Question:
In the image here, each block with a number in it represents a laser. These blocks are laid out on a canvas inside a DockPanel. Also inside the DockPanel docked to the top is the red TextBlock that you can see is hiding behind the laser map canvas. Why is this happening? The TextBlock is docked to the top of the DockPanel and canvas has no dock setting, therefore it should fill the rest of space. Also of note: I had to put the DockPanel inside a ViewBox in order for the whole center screen space to scale properly on window resizes. Then I had to put that ViewBox inside a ScrollViewer to allow scroll bars to appear when needed.
Here is the XAML Code for the center screen (Note: Child of the Window is a DockPanel. Menu is docked to the top, left-hand button panel is docked to the left, right-hand button panel is docked to the right, the status bar is docked to the bottom and everything you see in the center screen is defined by the following XAML code)
'''
<ScrollViewer
Name="centerScreenScrollViewer"
VerticalScrollBarVisibility="Auto"
HorizontalScrollBarVisibility="{Binding IsScrollbarsVisible, Converter={StaticResource BoolToScrollbarVisConverter}, FallbackValue=Hidden}">
<Viewbox>
<DockPanel
LastChildFill="True">
<TextBlock
DockPanel.Dock="Top"
Name="tbkFullVisual"
Style="{StaticResource tbkStyleBlue}"
Foreground="Red"
IsEnabled="{Binding FullVisual}"
HorizontalAlignment="Center"
VerticalAlignment="Top"
FontSize="24">
*** This Print Requires Full Visual Inspection! ***
</TextBlock>
<Canvas x:Name="mapCanvas">
<ContentPresenter Content="{Binding MapCanvas}"/>
</Canvas>
</DockPanel>
</Viewbox>
</ScrollViewer>
'''
Any help in solving this issue will be greatly appreciated.
Regards,
Kyle
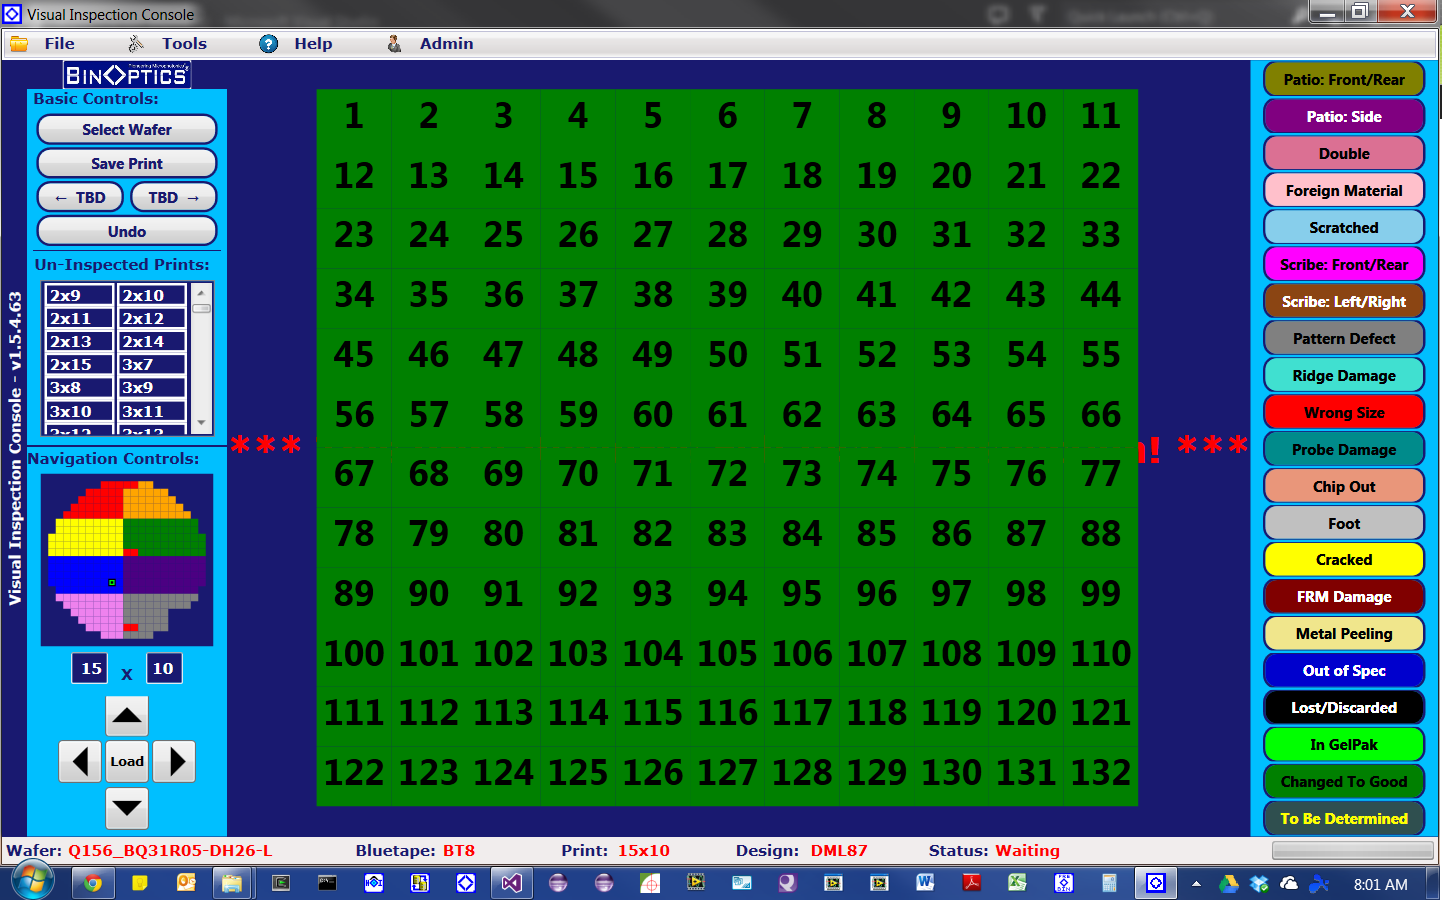
Answer: This has to do with the way that a 'ViewBox' works, in particular with the 'Canvas' element. The 'ViewBox' is used to resize child elements, as I'm sure you're aware. There are 2 issues with the 'Canvas' element:
1. The default Height and Width are 0, which means that the TextBlock will get all the space.
2. The Canvas element lets you draw outside of its own boundaries, so even if your canvas is tiny or not even visible, you would be allowed to render your grid of numbers.
The quickest solution is to set 'VerticalAlignment' on the 'ViewBox':
'''
<Viewbox VerticalAlignment="Top">
...
</Viewbox>
'''
You could set a 'Height' on the Canvas, but I think this is less ideal because you don't want to change this dynamically with window resize.